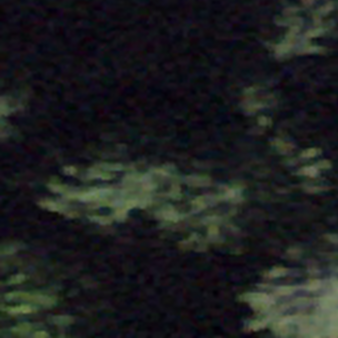
Label: other